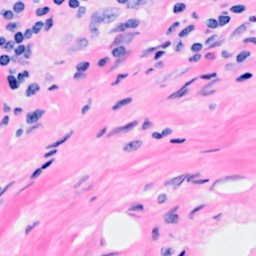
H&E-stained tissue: Breast